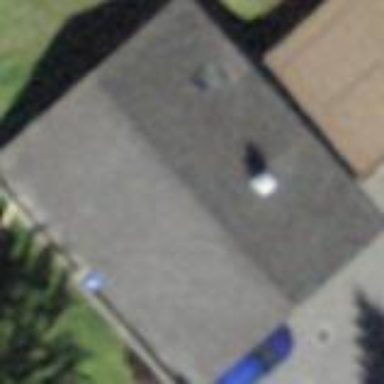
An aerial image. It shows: Building with tile roof.